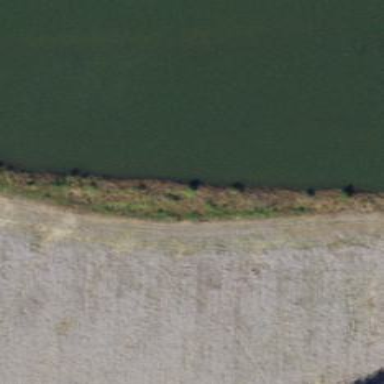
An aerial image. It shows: Reservoir of natural water.